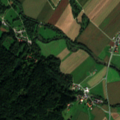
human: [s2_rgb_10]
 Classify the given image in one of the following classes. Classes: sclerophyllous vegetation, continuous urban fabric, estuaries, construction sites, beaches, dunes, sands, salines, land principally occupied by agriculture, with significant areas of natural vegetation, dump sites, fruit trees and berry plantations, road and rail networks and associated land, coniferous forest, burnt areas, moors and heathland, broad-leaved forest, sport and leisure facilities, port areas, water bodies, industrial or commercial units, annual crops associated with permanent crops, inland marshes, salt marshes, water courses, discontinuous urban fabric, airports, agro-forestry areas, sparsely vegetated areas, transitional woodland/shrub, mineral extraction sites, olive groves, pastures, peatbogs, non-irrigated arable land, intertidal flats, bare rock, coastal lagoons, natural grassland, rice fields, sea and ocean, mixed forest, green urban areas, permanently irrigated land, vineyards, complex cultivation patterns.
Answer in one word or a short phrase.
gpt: discontinuous urban fabric, non-irrigated arable land, complex cultivation patterns, land principally occupied by agriculture, with significant areas of natural vegetation, broad-leaved forest